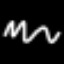
Label: squiggle